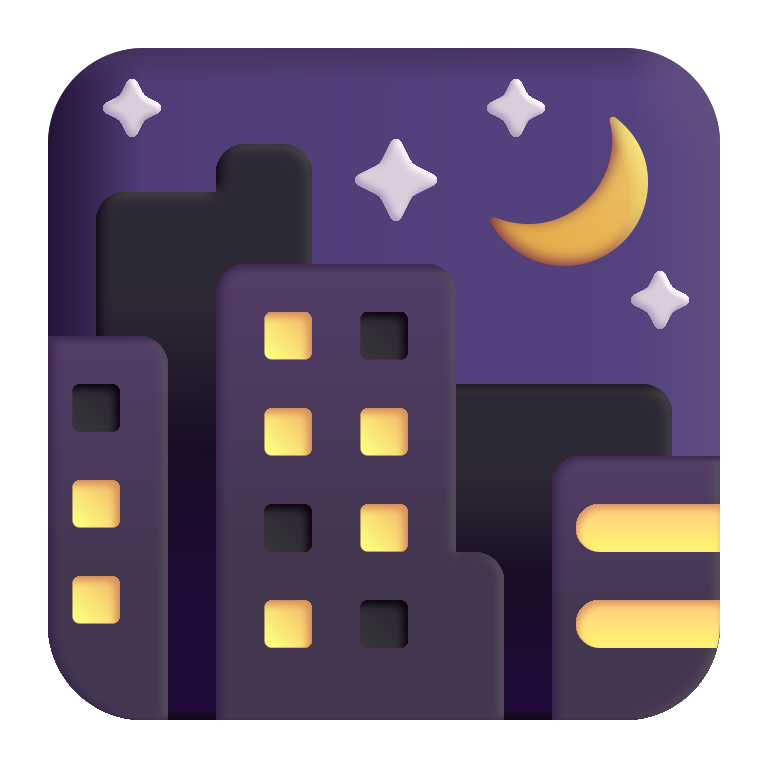
night with stars color